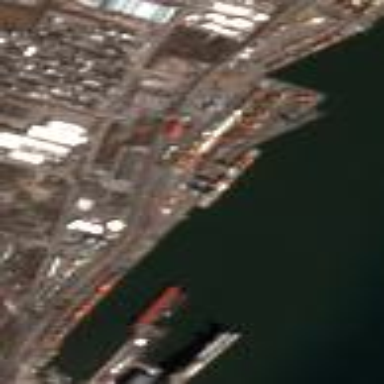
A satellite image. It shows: Cargo container.